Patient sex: M
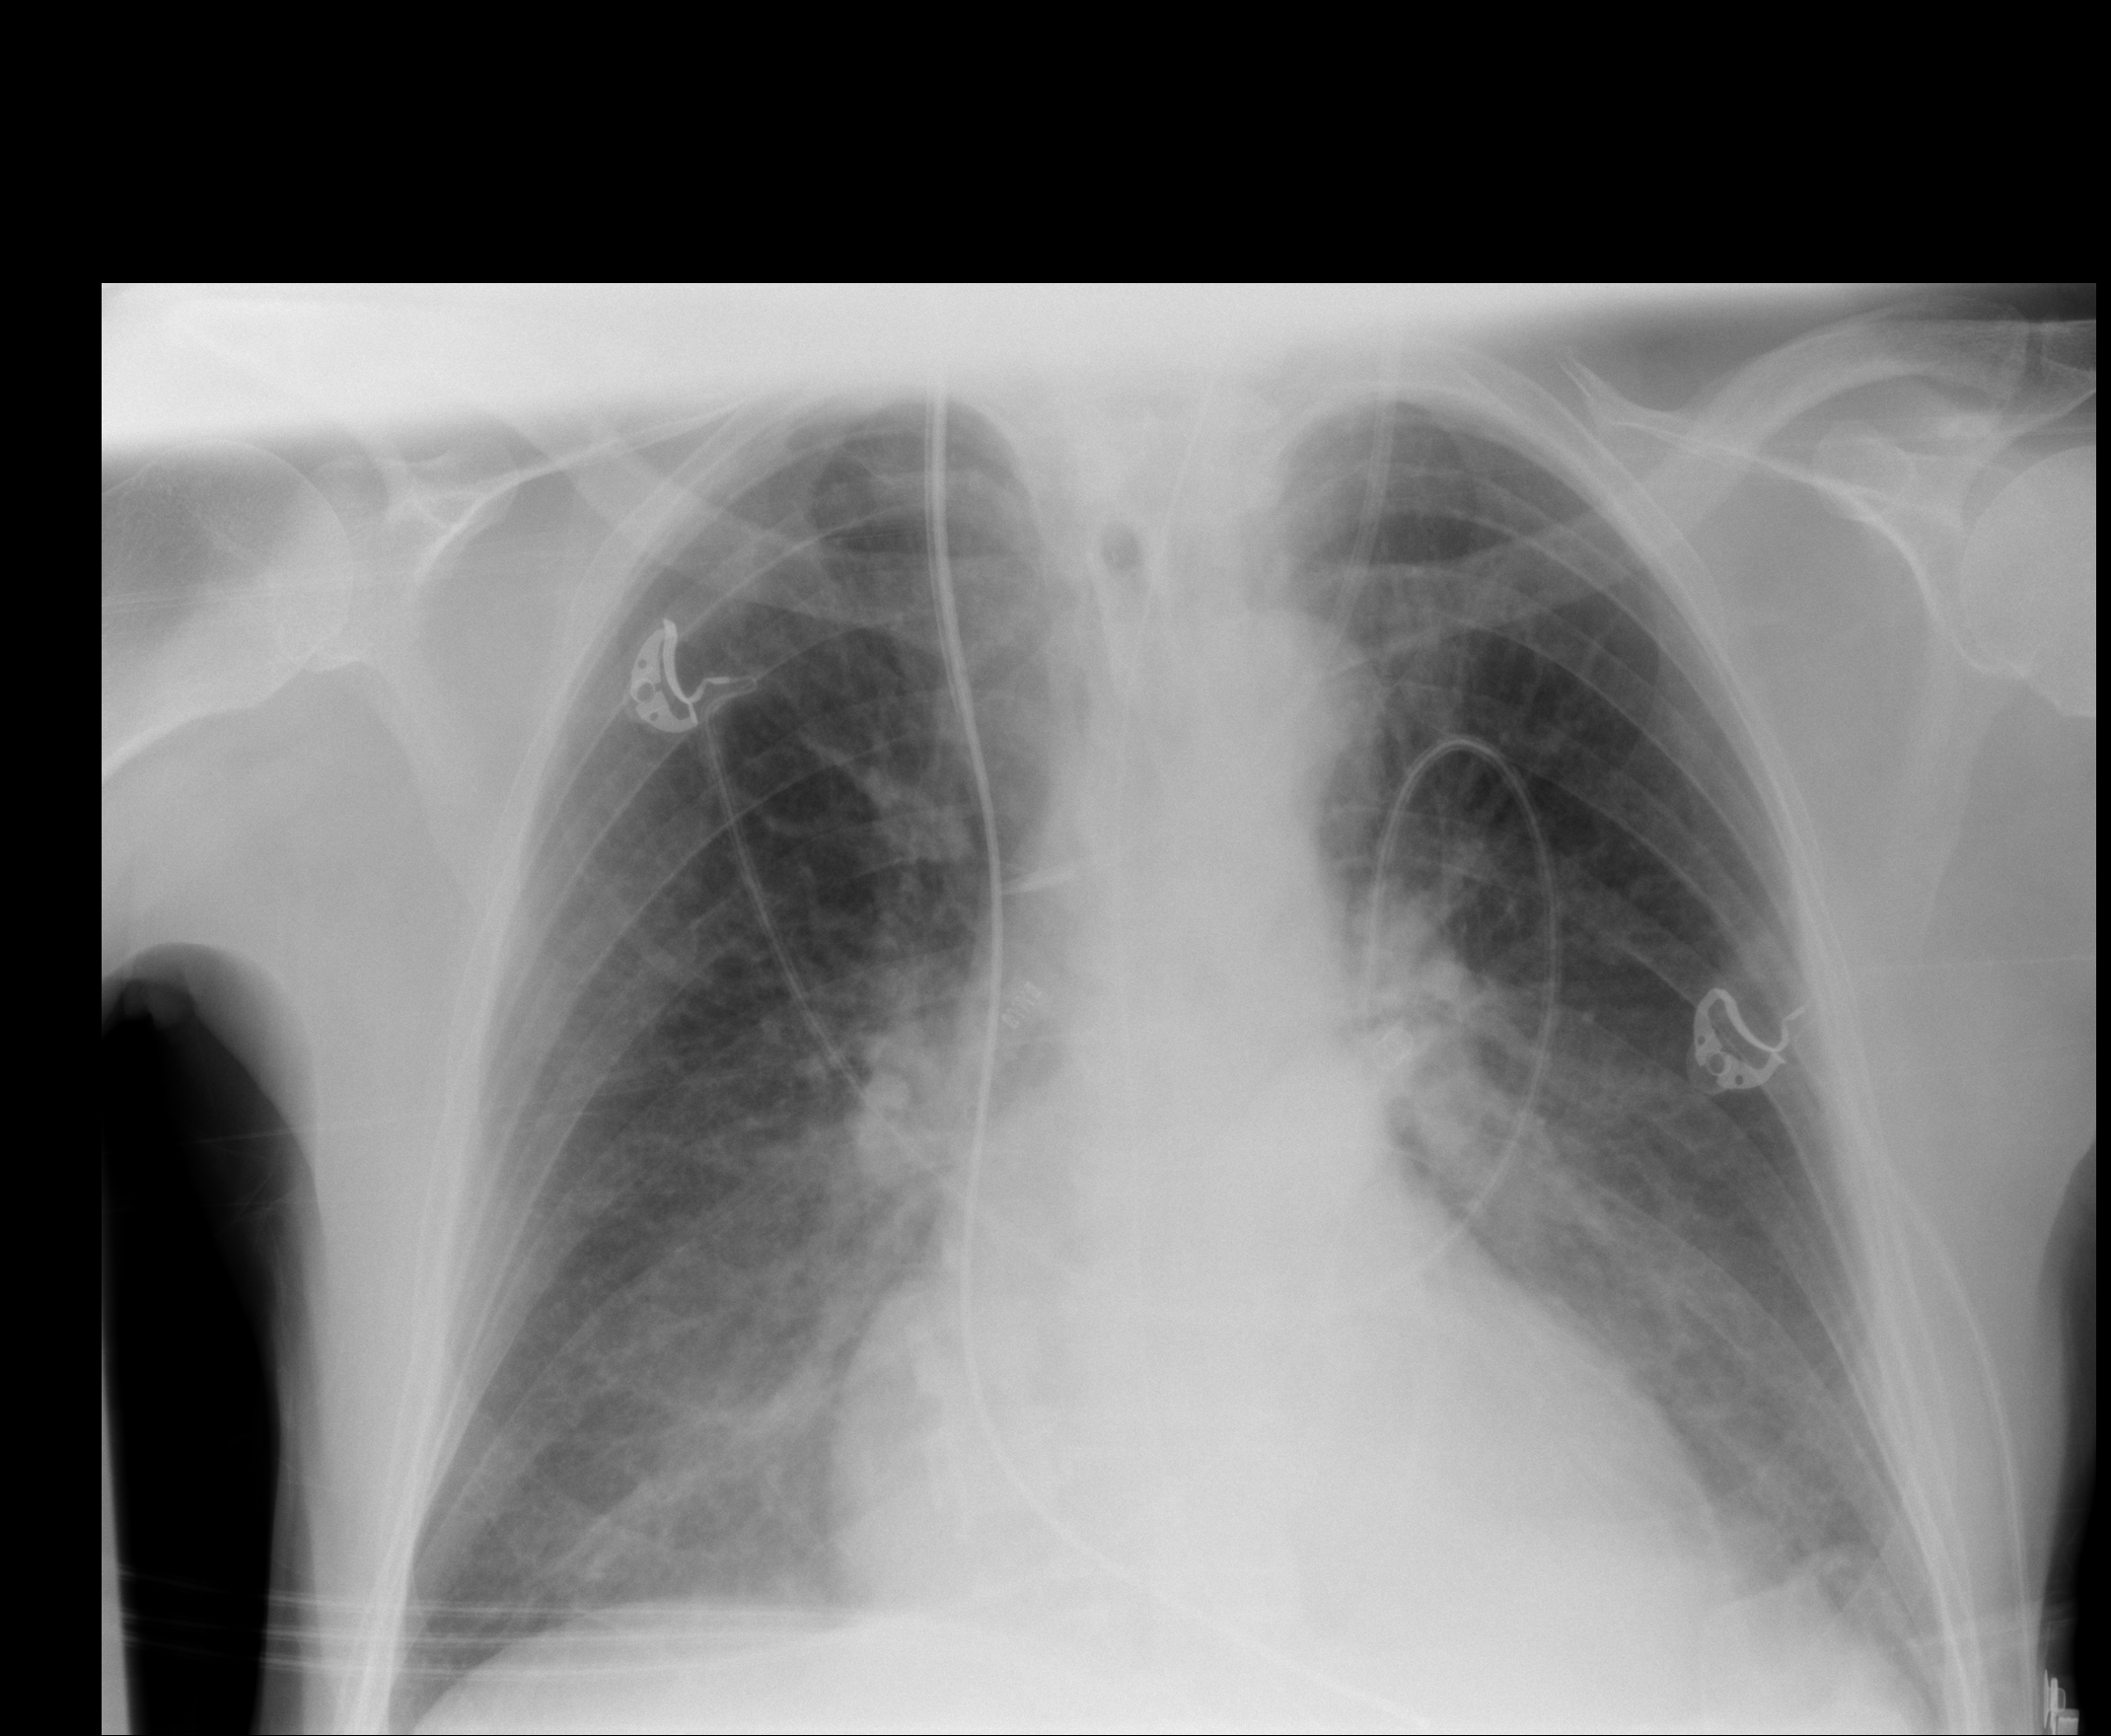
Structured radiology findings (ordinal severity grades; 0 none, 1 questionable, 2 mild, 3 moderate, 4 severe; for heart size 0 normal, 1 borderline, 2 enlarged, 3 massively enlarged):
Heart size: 1
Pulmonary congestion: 2
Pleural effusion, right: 0
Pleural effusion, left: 0
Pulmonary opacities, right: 2
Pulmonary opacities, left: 1
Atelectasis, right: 1
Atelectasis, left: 0